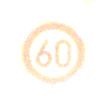
Verkehrszeichen: Geschwindigkeit60
Umgebung: Outdoor, Suburban
Tageszeit: MorningAfternoon
Wetter: PartlyCloudy
Licht: Natural
Jahreszeit: NotSpecified
Kontrast: MediumContrast